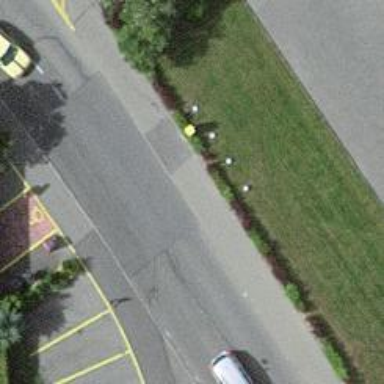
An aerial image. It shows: Post box is visible.